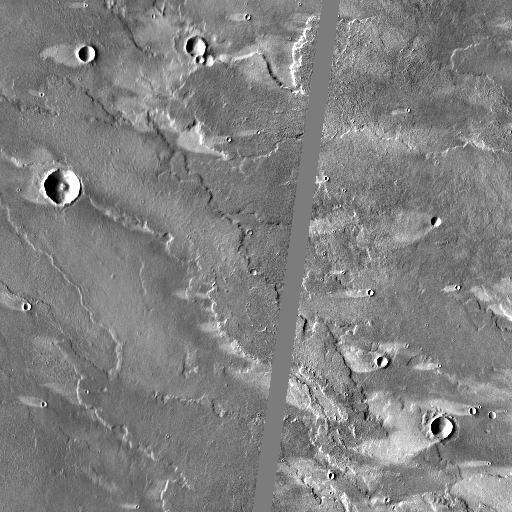
Crater classes present: Background, Other